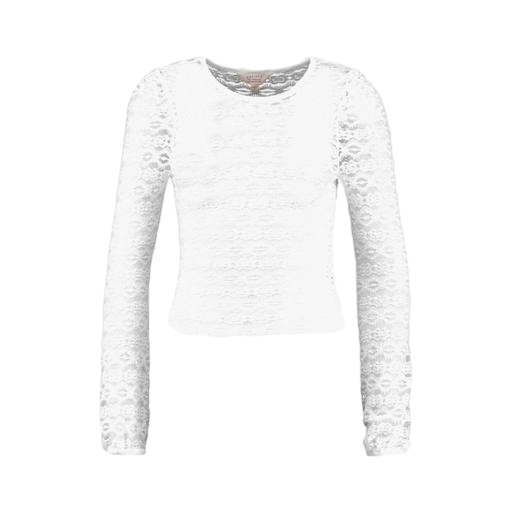
white lacy long sleeve, long sleeve lace, white alice olivia ravenna lace top, white background